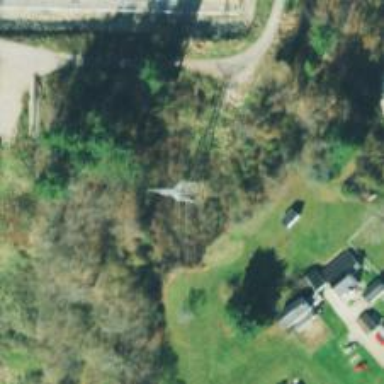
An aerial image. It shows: Lattice structure tower used for power distribution.